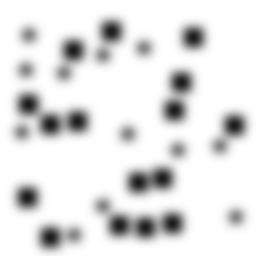
Squares: 16
Triangles: 0
Stars: 12
Total shapes: 28